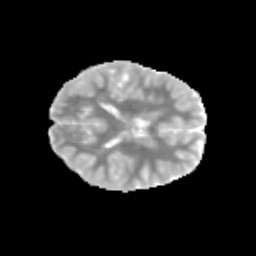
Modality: MD
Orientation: axial
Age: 8
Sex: female
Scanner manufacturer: siemens
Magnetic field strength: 3 T
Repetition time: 3.8 s
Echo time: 0.07 s